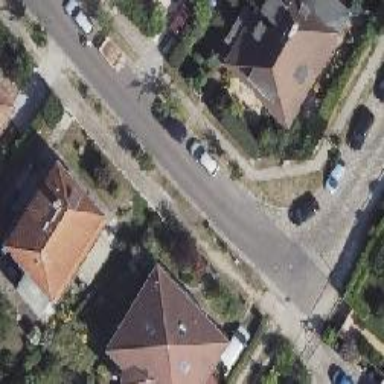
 and parallel parking lanes on both sides as well."